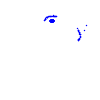
Particle: kaon